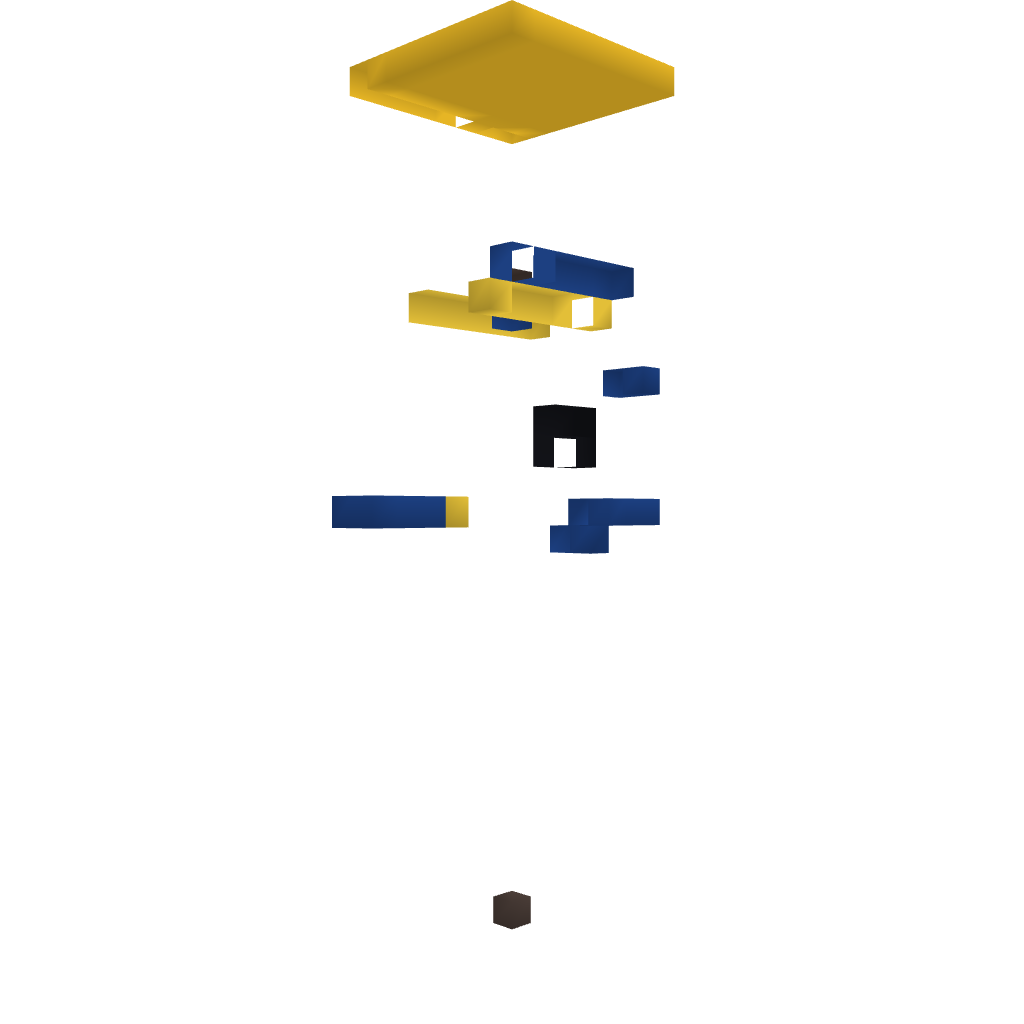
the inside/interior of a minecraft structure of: Atlantean Statue